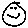
Label: smiley face